Question: I made this jsfiddle: <URL>
I set 'numOfNewNotifications' to be the number of 'li' that their 'hasRead' attribute is false.
Meantime, I put 'numOfNewNotifications' in the middle of the globes.
how can I do it like the notification of facebook please?

I want to put it only if the numOfNewNotifications is not zero
any help appreciated!
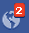
Answer: Your image is and have whiteblock 'div' externally. So that we can easily position it using 'css'.
Please have a look at this <URL>.
I have done something
Added :
'''
<div id="whit"></div>
'''
:
'''
#whit {
width: 20px;
height: 20px;
background-color: #fff;
text-align: center;
top: 0;
position: absolute;
margin-left: 29px;
border: 1px solid #000;
}
'''
change your :
'''
$("#whit").text(numOfNewNotifications);
'''